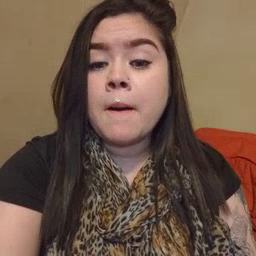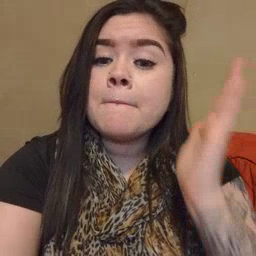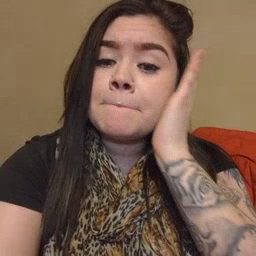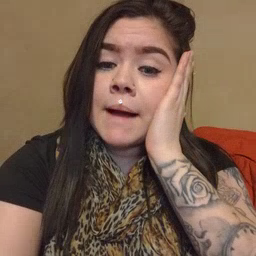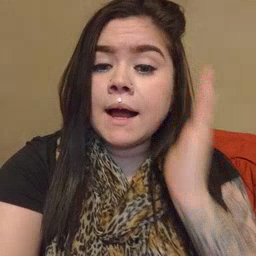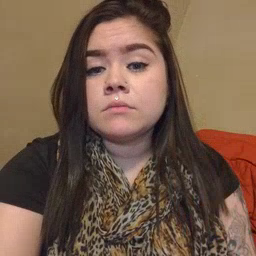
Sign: bed